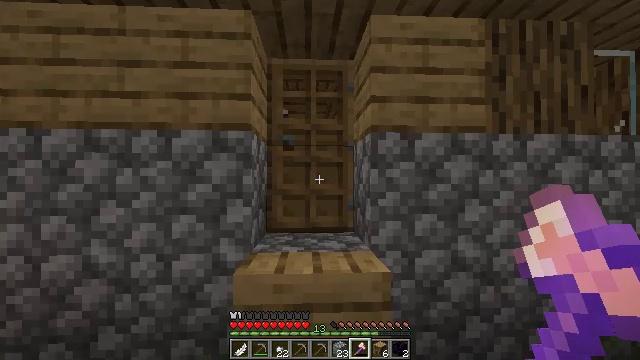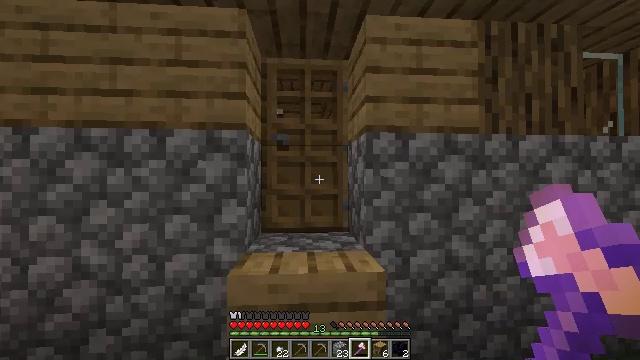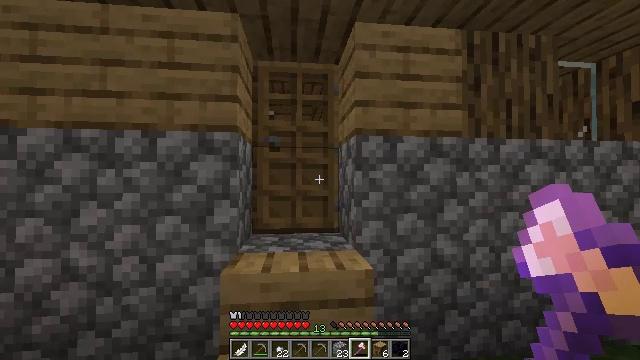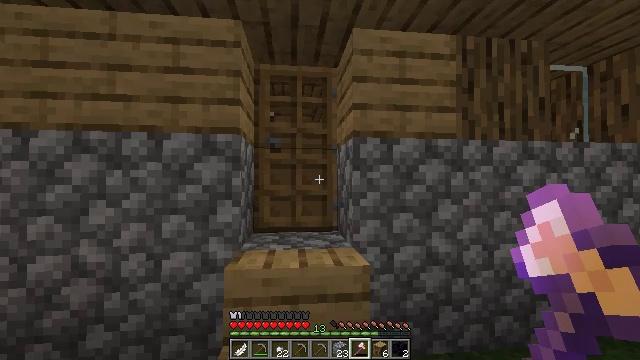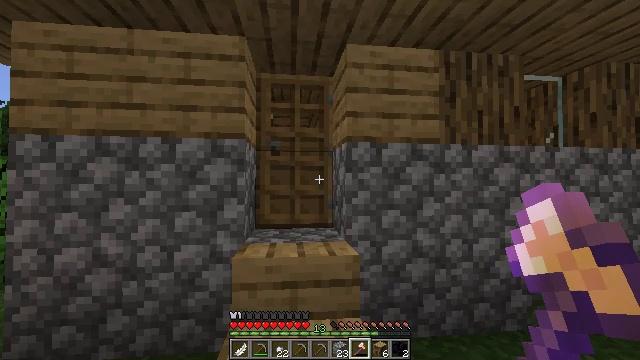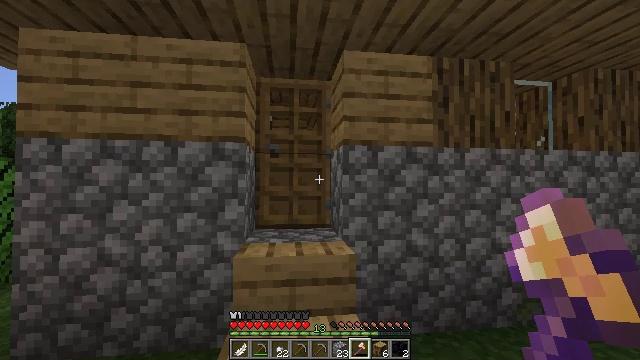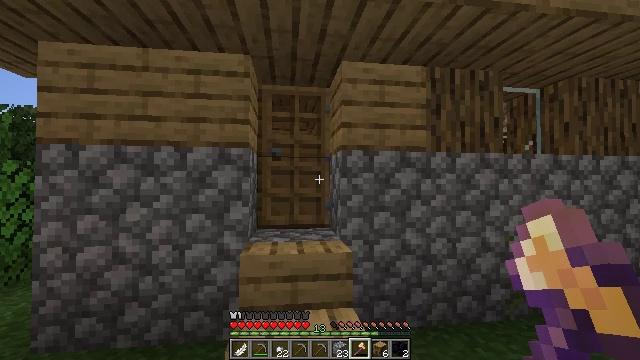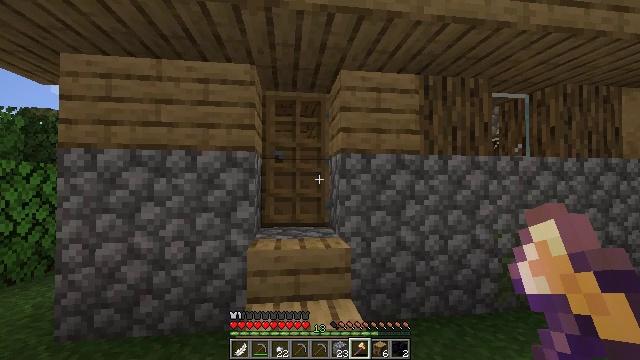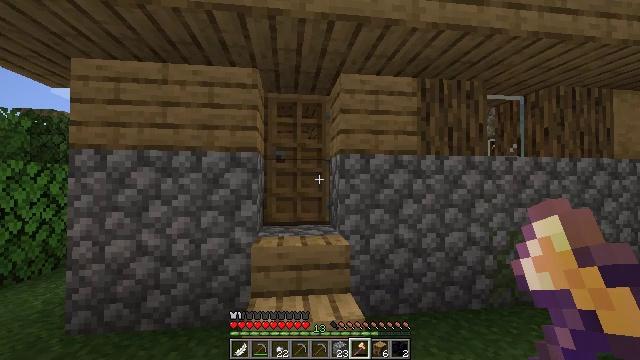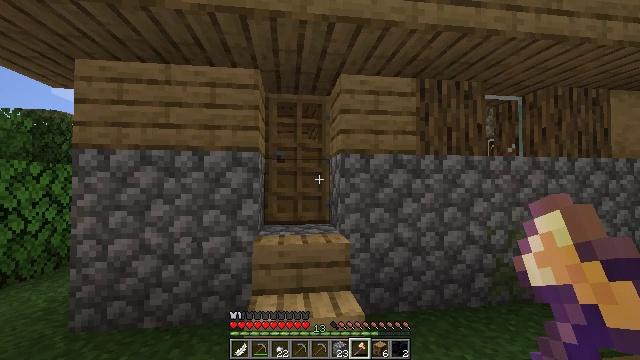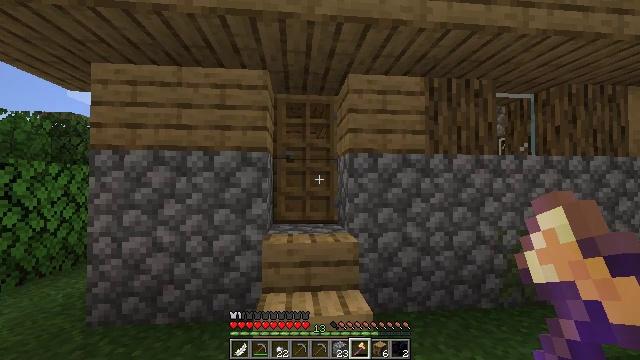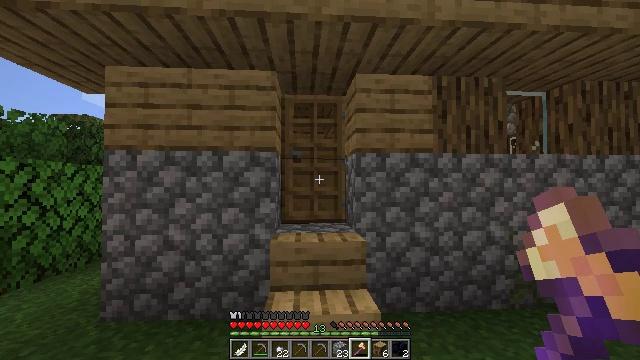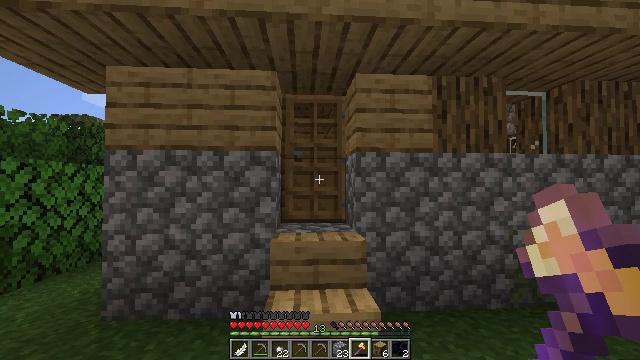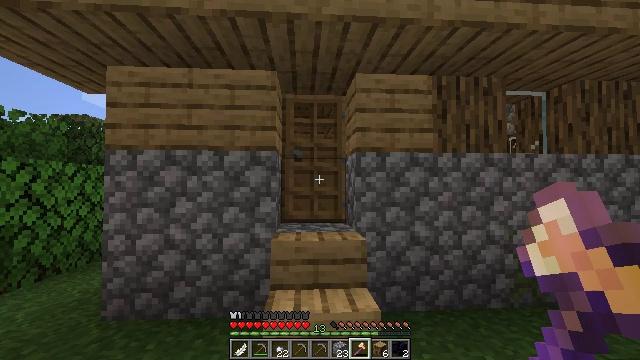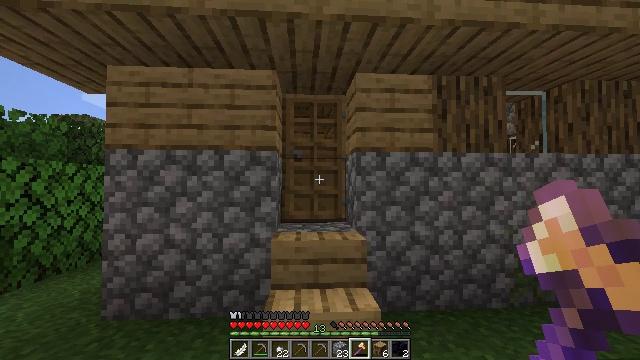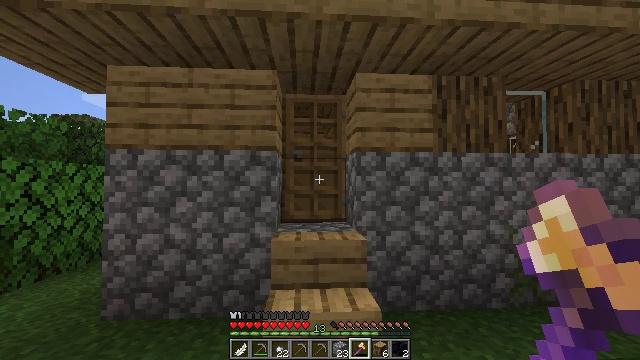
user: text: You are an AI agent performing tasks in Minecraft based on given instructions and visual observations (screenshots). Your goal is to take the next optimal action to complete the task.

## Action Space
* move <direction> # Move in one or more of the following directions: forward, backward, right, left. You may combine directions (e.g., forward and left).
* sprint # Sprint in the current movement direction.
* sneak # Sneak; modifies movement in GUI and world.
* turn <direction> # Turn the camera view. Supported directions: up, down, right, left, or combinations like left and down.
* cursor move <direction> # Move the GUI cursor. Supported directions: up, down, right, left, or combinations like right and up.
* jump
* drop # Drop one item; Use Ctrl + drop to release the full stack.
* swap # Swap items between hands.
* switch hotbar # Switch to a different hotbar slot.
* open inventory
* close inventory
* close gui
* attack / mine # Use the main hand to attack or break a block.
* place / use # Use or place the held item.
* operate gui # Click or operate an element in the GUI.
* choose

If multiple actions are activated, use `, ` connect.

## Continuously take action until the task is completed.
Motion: motion action
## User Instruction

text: Collect the oak planks from the structure.
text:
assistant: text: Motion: turn right
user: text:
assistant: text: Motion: move back, turn right
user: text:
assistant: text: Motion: move back
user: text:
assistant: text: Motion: move back
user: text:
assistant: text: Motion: move back
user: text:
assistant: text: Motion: move back
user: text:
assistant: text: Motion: no_op
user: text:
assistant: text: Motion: no_op
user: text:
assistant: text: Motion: no_op
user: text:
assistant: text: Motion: turn left
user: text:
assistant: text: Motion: turn left
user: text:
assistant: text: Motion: no_op
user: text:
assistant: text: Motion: no_op
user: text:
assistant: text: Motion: no_op
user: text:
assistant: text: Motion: no_op
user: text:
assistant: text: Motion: no_op
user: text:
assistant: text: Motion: no_op
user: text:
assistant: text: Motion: no_op
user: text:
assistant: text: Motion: no_op
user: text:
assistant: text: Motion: no_op
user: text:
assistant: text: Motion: no_op
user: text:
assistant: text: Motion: no_op
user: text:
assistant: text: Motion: turn right
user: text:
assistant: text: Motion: turn right
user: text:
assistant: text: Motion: turn right and up
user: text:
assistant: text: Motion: turn right and up
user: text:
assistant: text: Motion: move forward, turn right and up
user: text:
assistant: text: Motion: move forward, turn up
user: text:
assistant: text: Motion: move forward
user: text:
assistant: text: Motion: turn right and up